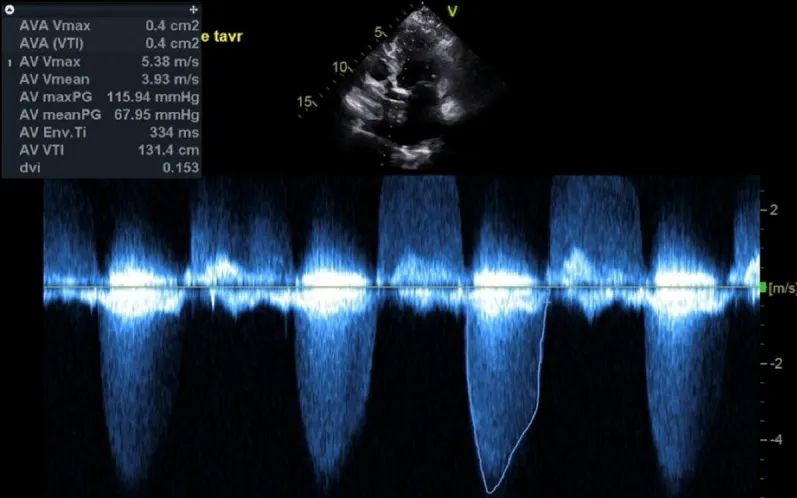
Continuous wave Doppler interrogation of aortic valve demonstrating mean gradient 68 mm Hg, Vmax 5.38 m/s, AVA 0.4cm2, DI 0.15 consistent with severe aortic stenosis.
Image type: radiology (ultrasound)